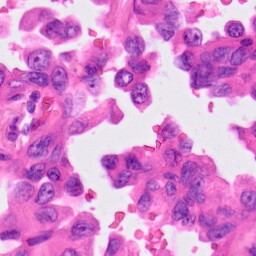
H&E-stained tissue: Lung